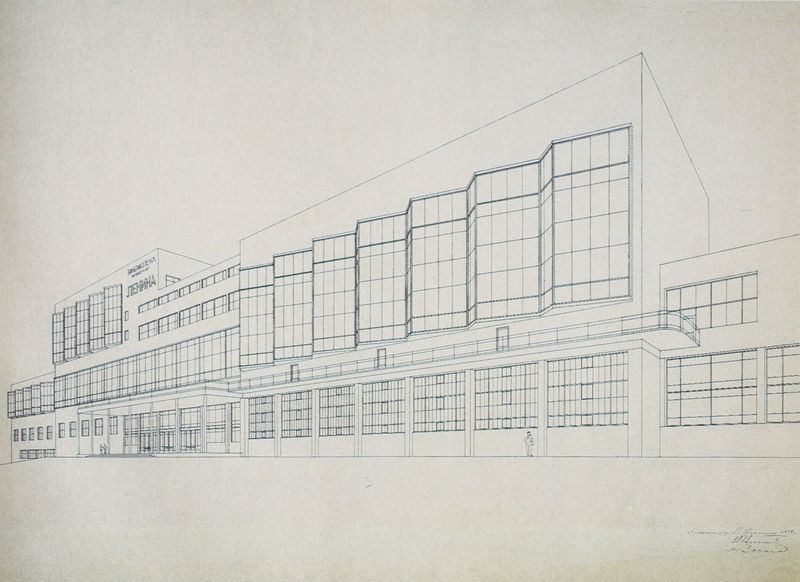
Titel: Entwurf für das Gebäude der Staatlichen Lenin Bibliothek in Moskau
Künstler: Alexander Wesnin
Standort: Moskau
Institution: Staatliches Architekturmuseum
Schlagwörter: mann, weiß, fenster, glas, grau, schwarz, skizze, tür, zeichnung, gebäude, architektur, mensch, front, balkon, terrasse, schrift, fassade, türen, russland, grafik, graphik, fabrik, platz, werbung, industrie, halle, name, fett, eingang, titel, schwarzweiß, moskau, entwurf, quadrate, portal, quader, geschosse, plan, firma, entwur, russisch, aufriss, vorplatz, gliederung, kaufhaus, eingangsbereich, kyrillisch, udssr, staffage rechtecke